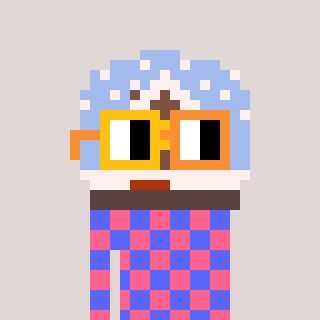
a pixel art character with square yellow and orange glasses, a snow globe-shaped head and a purple-colored body on a warm background